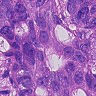
Metastatic tissue present: yes